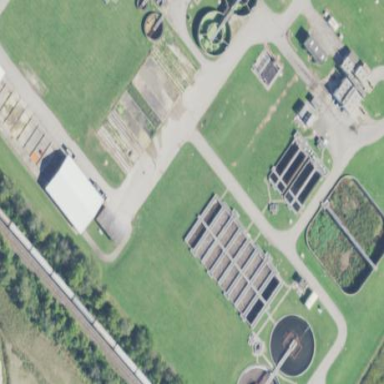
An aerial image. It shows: Wastewater plant.